Question: I am trying to update values in my database when i call this function in my flutter app.
The Debug console shows no error.
But the value in the database is not updating. I am able to fetch the data from database correctly.
'''
//to update the motor value in firebase realtime database
void updateMotorValue(bool val) {
var url = globalServerLink;
DatabaseReference databaseRef = FirebaseDatabase.instance.refFromURL(url);
databaseRef.child("ABC_value").update({"value": val});
print("value changed");
}
'''

I have tried doing it as it says in the docs. <URL>.
unable to get it working yet.
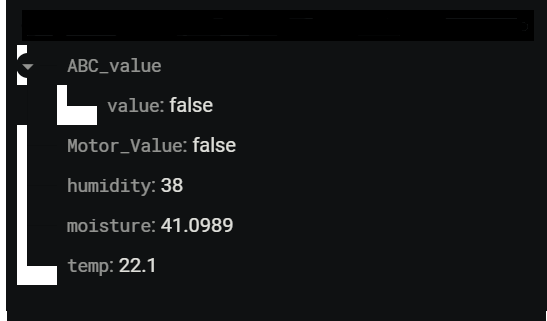
Answer: This is only the correct solution i had some issues with my firebase project.
'''
void updateMotorValue(bool val) {
var url = globalServerLink;
DatabaseReference databaseRef = FirebaseDatabase.instance.refFromURL(url);
databaseRef.child("ABC_value").update({"value": val});
}
'''
Used 2 Firebase Projects, app was connected to different database than which i was trying to update data on. Resolved now.
refromURL(url)-> is only used to get to that location in your database. I thought it could create reference from any realtime db url you enter.